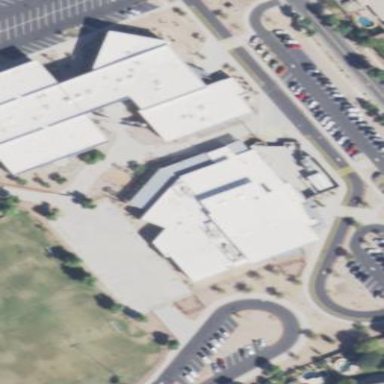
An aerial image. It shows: School building.